Question: I'm making a application that detects and recognizes an object on Android. With some research on the area I made the application and got some results, like this:

However, I want to train my image, and I found on that atributes and in the link below:
<URL>
Can someone explain how can I use that on my application and the definition of those attributes ?
Thanks in advance.
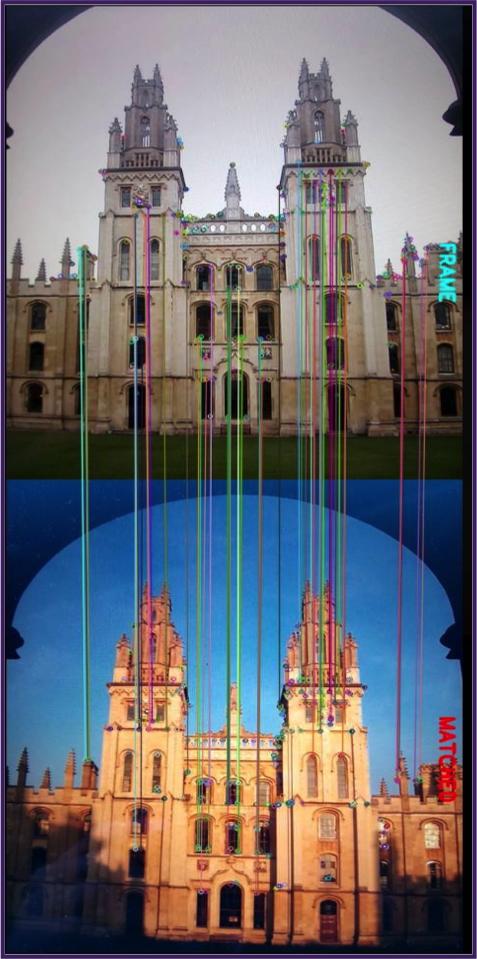
Answer: 'cv::DMatch' is the class that holds the <URL>.
Given a bunch of training descriptors and another bunch of query descriptors, 'DMatch' tells you what the best match was for each query descriptor.
For each match, 'DMatch' will tell you the: query descriptor index, the train descriptor index, train image index (each image generates multiple training descriptors), and distance between these query and training descriptors.
See <URL> for more detailed usage.